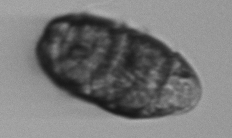
Label: Margalefidinium